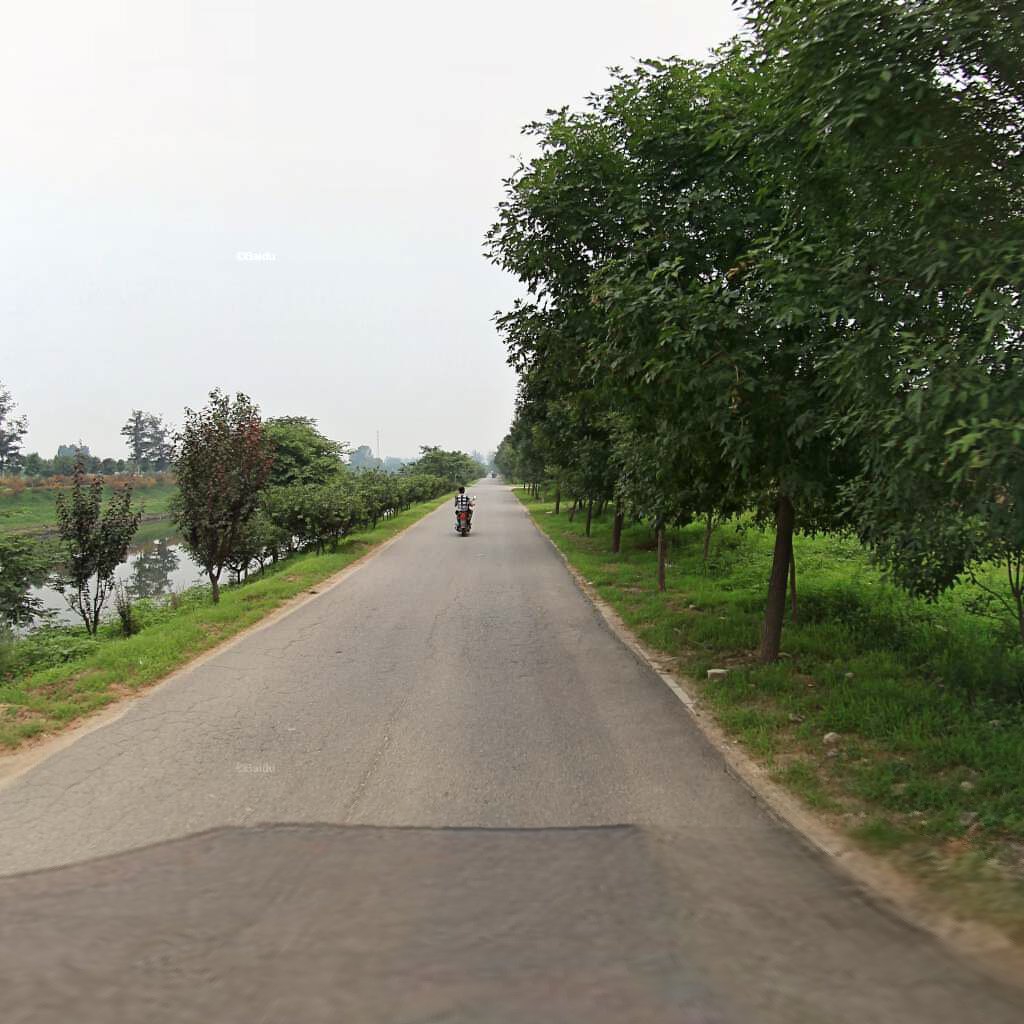
Region: Chaoyang
Road damage annotations: alligator crack